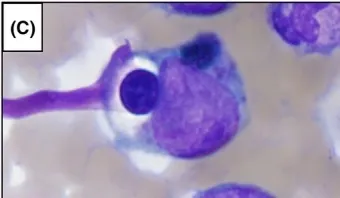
C. Example of hemophagocytosis in bone marrow aspirate.
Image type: pathology (giemsa)